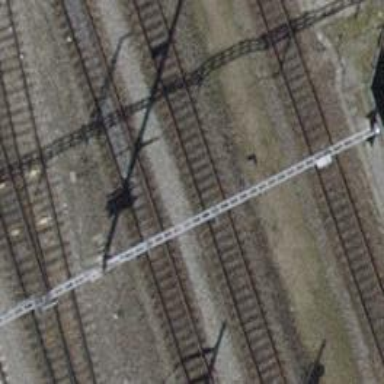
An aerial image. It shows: Single-track electrified railway with contact line.